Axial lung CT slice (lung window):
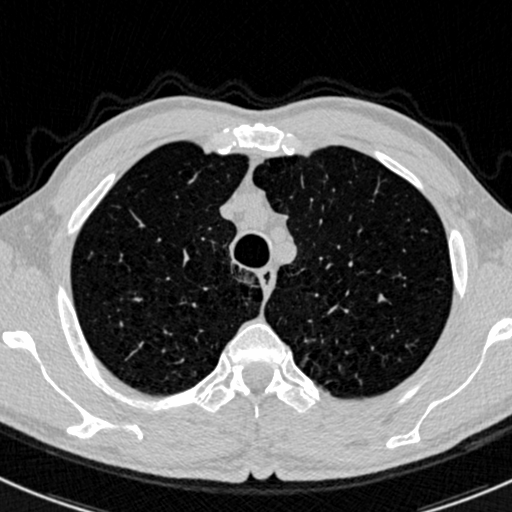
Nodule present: no